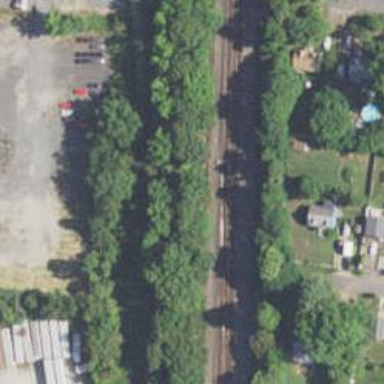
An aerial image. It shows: Railway track.